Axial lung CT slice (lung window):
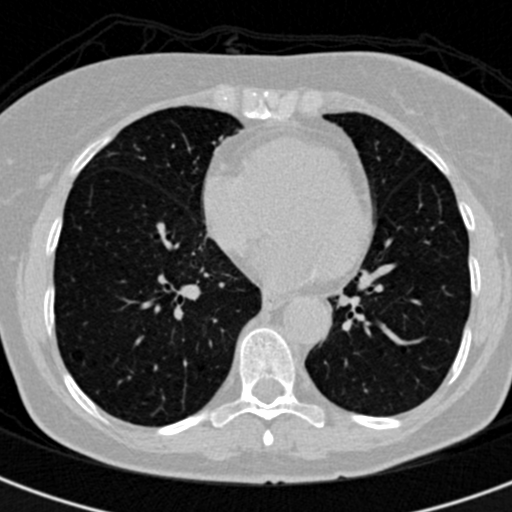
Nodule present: no